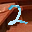
Label: 2